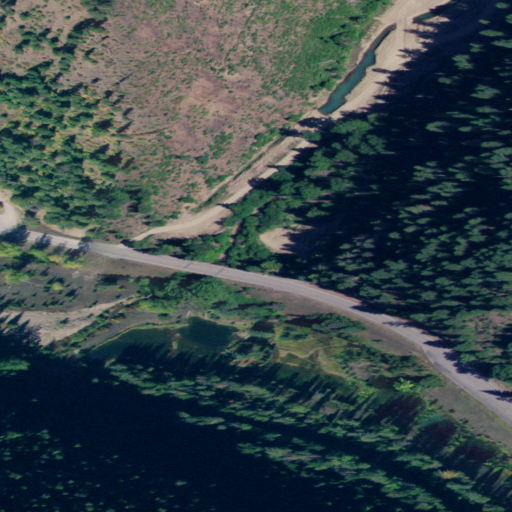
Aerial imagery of valley in Idaho named Butte Gulch containing evergreen forest, shrub, low intensity development, open development, medium intensity development, and open water